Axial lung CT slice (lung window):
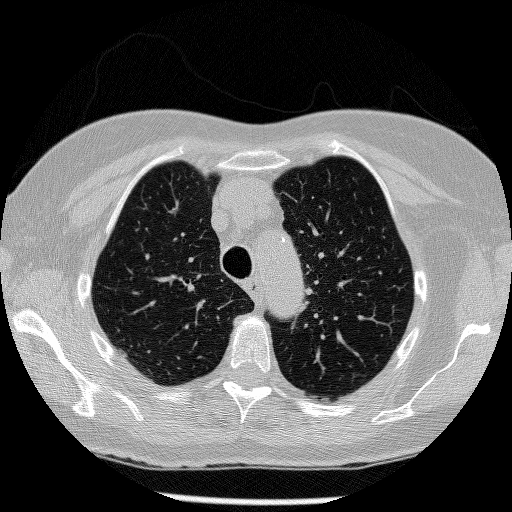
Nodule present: no